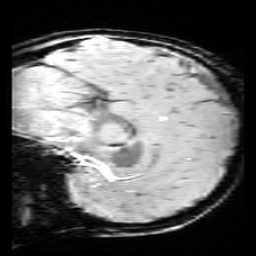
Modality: SWI
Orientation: sagittal
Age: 11
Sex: female
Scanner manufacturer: siemens
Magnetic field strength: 3 T
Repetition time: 0.027 s
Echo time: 0.02 s